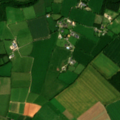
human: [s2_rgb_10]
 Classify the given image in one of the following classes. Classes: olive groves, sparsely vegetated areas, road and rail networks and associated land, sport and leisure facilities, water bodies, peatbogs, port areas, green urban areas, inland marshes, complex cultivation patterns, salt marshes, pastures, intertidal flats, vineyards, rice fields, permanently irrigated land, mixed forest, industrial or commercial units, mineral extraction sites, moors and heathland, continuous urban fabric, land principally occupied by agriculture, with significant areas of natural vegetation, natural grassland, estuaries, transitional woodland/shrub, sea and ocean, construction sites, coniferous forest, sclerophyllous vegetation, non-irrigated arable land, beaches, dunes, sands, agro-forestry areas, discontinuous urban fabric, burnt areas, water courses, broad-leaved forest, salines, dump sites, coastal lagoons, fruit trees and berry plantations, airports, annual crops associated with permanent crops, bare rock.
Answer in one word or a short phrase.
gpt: non-irrigated arable land, pastures